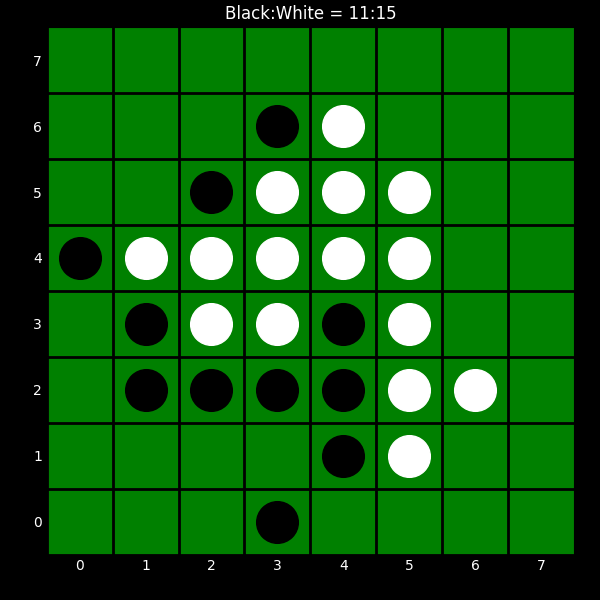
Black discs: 11
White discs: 15